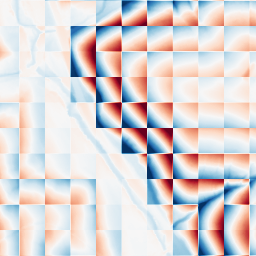
Category: wavelet
Decomposition family: wavelet_dwt
Decomposition parameters: wavelet: haar
level: 5
Upsampling method: bilinear
Upsampling parameters: scale: 8
Upsampling scale: 8